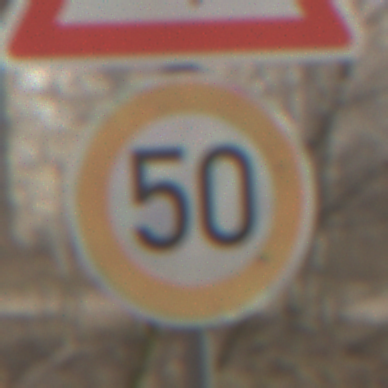
Verkehrszeichen: Geschwindigkeit50
Zusatzzeichen oben: FlugbetriebLinks
Umgebung: Outdoor, Nature
Tageszeit: MorningAfternoon
Wetter: Clear
Licht: Natural
Jahreszeit: Winter
Kontrast: HighContrast